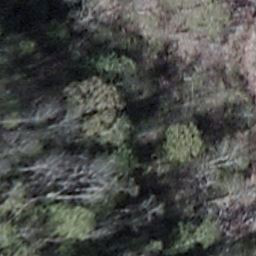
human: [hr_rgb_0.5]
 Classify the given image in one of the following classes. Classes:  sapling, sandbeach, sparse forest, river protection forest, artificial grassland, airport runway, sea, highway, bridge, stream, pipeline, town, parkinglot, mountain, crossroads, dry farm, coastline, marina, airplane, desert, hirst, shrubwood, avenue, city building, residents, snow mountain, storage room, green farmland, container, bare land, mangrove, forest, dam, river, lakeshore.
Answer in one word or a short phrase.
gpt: shrubwood